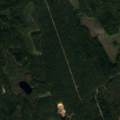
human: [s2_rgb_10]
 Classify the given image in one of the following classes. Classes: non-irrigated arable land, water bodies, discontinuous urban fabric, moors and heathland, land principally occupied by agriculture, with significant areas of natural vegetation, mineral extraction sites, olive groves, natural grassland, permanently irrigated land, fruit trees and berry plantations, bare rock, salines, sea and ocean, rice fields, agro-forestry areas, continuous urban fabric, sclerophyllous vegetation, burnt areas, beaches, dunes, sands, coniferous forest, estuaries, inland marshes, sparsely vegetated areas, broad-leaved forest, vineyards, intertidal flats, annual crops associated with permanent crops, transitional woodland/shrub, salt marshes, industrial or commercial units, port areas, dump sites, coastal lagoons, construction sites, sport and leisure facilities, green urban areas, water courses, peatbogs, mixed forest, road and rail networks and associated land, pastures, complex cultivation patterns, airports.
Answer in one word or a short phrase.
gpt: coniferous forest, mixed forest